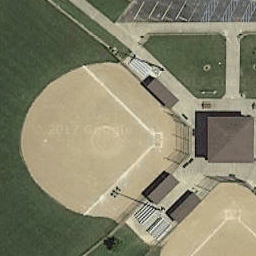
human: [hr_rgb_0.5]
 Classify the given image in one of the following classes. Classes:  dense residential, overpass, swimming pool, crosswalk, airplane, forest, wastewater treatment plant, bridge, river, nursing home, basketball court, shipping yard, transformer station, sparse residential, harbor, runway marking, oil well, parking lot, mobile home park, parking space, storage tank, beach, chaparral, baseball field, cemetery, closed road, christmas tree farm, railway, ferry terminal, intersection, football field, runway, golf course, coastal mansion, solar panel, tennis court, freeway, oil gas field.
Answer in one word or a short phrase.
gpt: baseball field